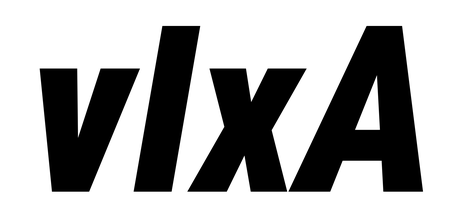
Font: Roboto-Italic_Condensed_Black_Italic